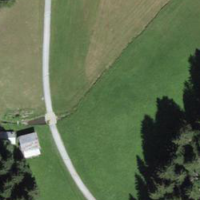
EUNIS habitat code: 24
Species observed at this site:
Geranium robertianum